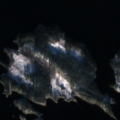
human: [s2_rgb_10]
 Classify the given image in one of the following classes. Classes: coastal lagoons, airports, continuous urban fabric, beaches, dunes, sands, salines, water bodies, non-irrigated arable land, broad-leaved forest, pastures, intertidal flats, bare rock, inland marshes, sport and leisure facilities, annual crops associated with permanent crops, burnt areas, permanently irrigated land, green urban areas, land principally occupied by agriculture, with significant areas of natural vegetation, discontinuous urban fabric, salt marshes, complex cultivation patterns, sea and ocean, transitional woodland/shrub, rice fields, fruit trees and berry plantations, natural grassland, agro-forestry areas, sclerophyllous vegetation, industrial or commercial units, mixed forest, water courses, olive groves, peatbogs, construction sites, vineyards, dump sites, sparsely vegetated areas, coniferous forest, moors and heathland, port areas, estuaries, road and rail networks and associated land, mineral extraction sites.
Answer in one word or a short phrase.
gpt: coniferous forest, water bodies